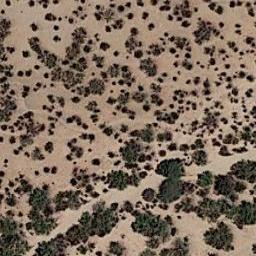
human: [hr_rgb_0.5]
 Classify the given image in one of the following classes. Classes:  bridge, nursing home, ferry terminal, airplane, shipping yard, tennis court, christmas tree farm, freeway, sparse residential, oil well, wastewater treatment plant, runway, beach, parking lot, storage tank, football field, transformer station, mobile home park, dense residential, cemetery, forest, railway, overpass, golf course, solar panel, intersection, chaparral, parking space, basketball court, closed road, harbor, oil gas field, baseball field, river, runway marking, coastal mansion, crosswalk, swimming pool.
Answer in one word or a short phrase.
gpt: chaparral